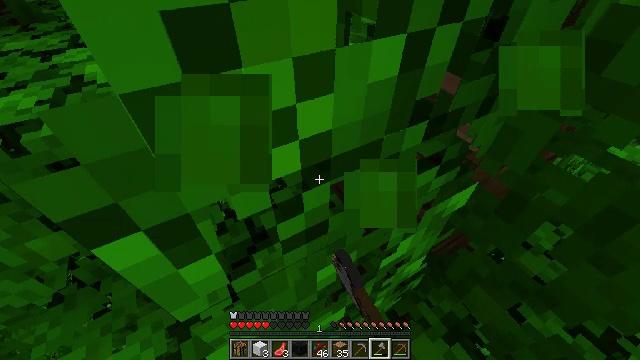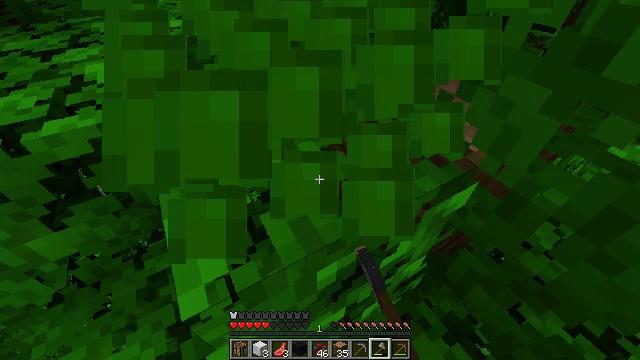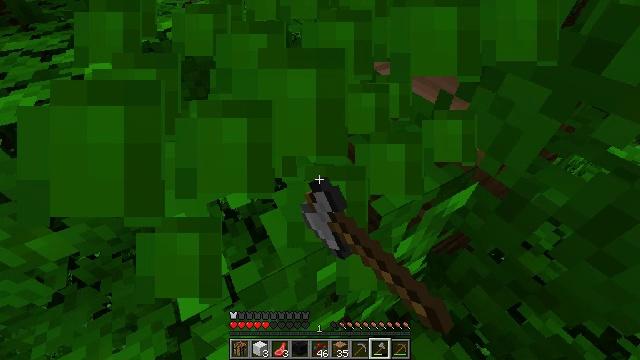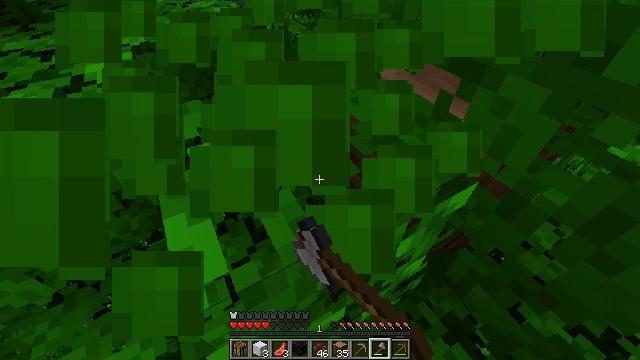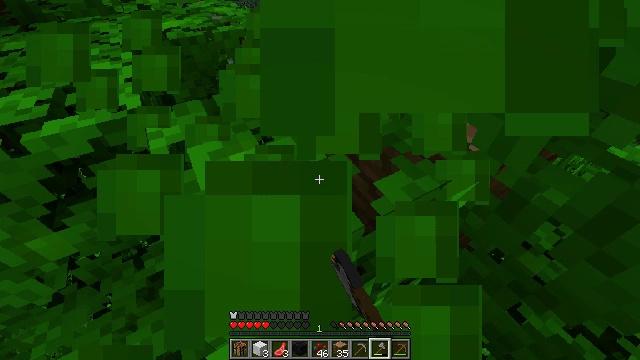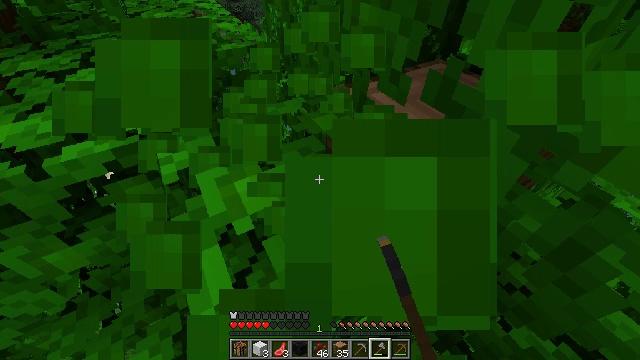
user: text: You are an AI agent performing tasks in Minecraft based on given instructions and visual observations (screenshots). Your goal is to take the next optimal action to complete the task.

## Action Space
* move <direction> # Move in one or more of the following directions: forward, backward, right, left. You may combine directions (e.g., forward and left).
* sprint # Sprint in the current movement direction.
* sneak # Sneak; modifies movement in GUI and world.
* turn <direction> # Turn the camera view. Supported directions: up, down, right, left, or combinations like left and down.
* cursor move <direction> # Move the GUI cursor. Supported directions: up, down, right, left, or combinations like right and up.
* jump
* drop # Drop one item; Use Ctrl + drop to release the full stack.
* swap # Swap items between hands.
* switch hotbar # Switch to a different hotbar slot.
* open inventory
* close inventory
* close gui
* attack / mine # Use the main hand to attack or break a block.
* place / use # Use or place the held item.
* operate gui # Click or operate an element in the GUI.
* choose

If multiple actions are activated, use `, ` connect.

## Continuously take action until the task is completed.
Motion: motion action
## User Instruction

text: Mine the jungle leaves to get saplings or sticks.
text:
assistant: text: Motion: attack / mine
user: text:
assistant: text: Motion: attack / mine
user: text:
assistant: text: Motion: attack / mine
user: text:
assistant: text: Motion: attack / mine
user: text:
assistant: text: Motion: move forward, attack / mine, jump
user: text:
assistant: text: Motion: jump